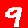
Digit: 9